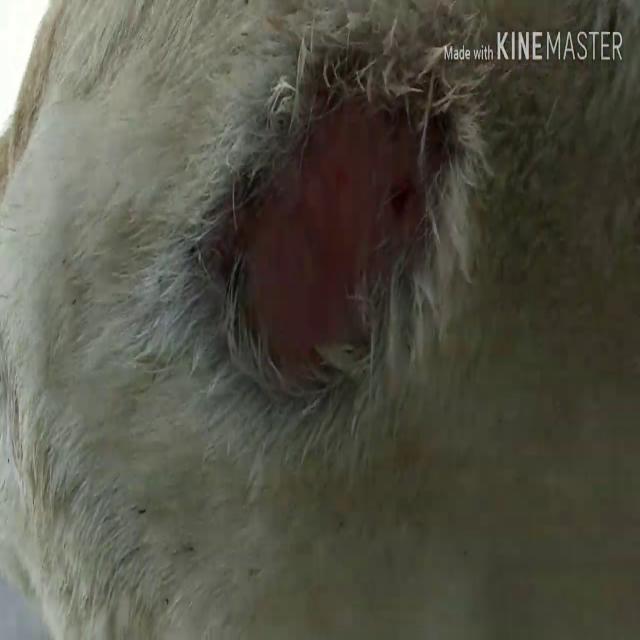
Canine dermatitis — inflammation of the skin presenting with erythema, pruritus, papules, and excoriation. May be allergic, contact, or atopic in origin.